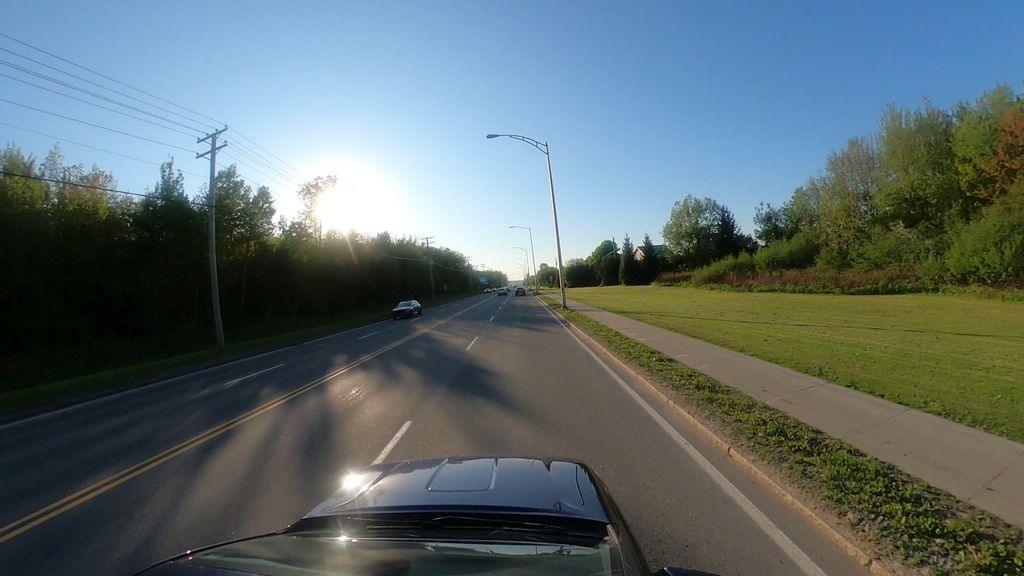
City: quebec_city